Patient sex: F
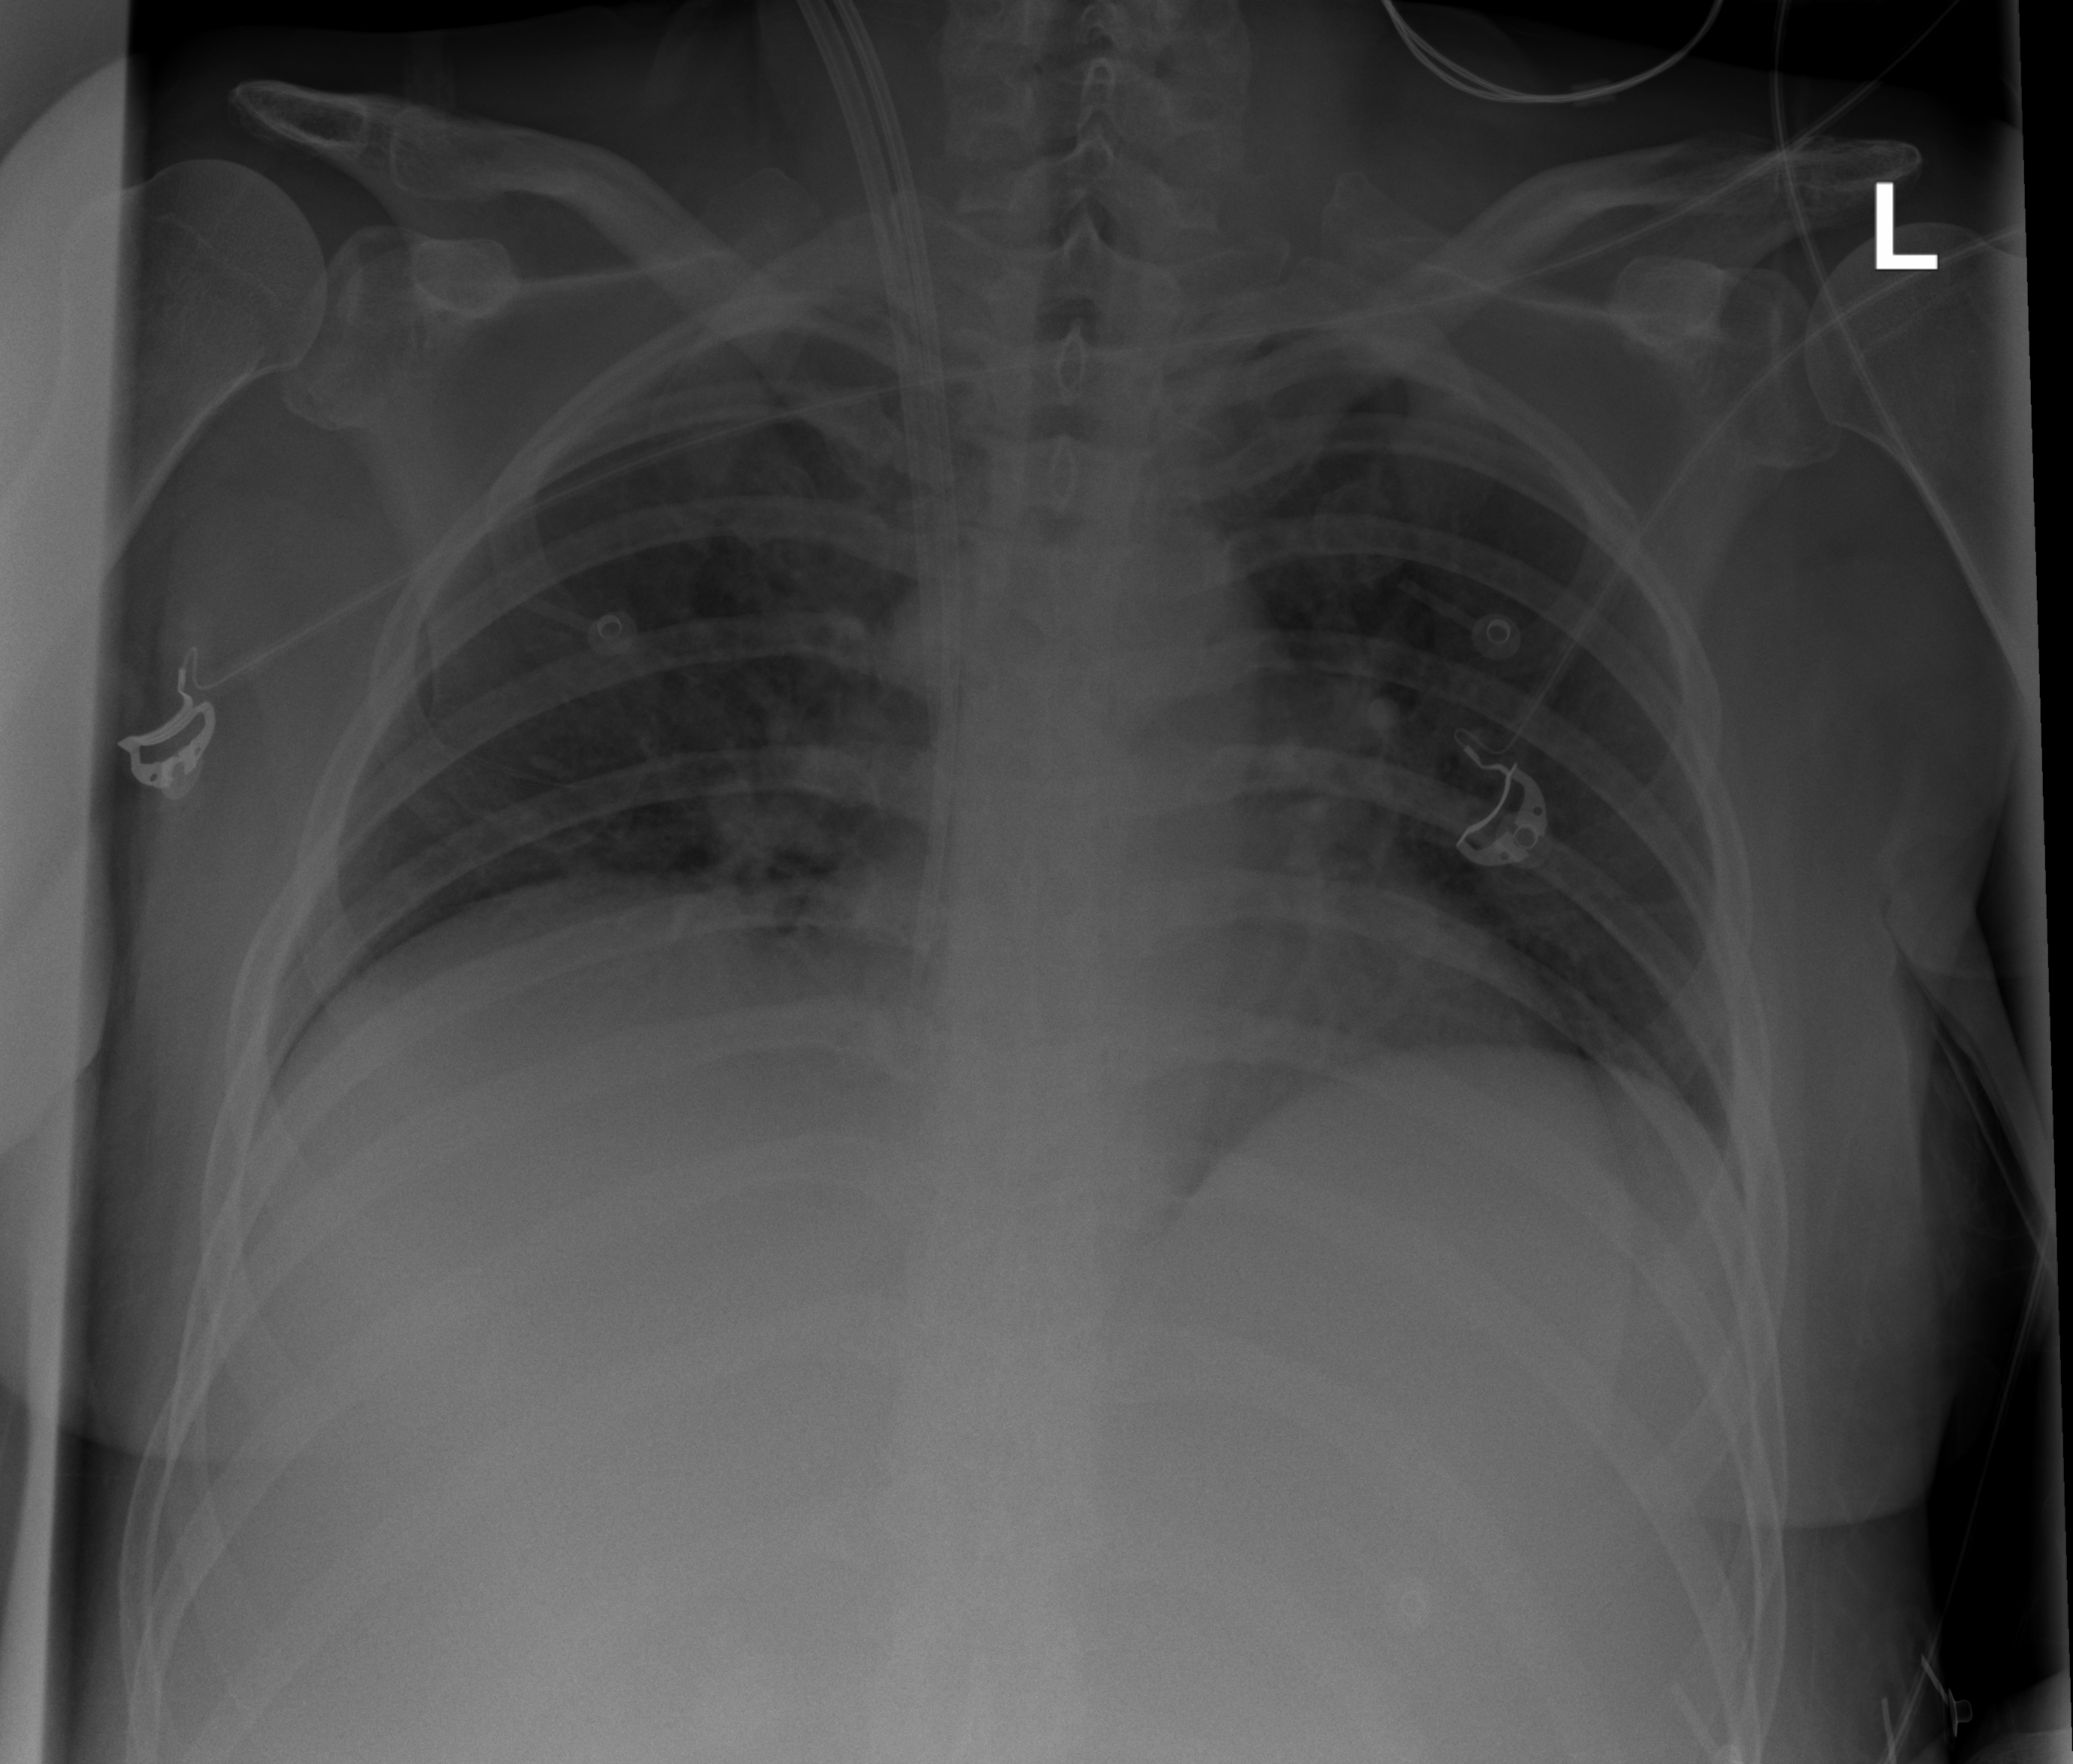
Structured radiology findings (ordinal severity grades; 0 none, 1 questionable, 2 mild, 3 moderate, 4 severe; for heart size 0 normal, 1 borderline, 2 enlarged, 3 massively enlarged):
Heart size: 0
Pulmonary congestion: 0
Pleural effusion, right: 0
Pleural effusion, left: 0
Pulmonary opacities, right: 0
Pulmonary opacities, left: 0
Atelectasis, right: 0
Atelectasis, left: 0